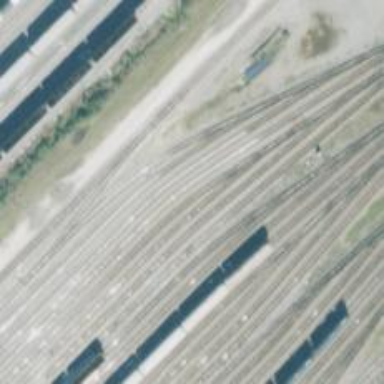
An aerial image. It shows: Railway yard in service.